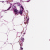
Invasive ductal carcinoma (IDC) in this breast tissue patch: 0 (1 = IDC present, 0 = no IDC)